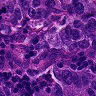
Metastatic tissue present: yes